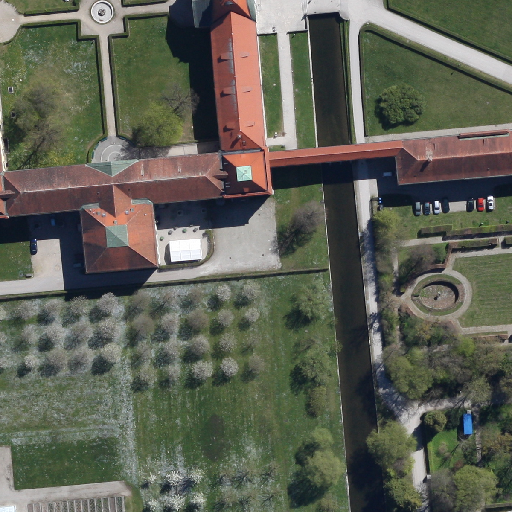
Referring expression: light-duty vehicle in the parking area